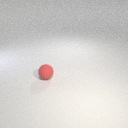
small red rubber sphere